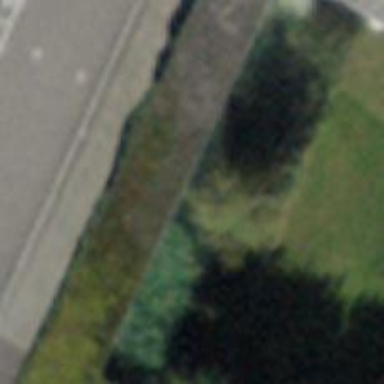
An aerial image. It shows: Bench.